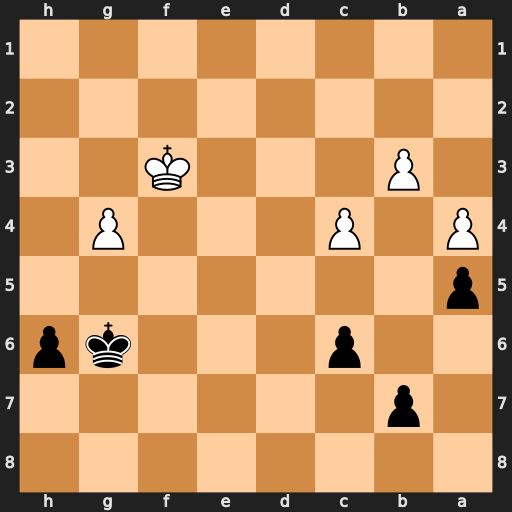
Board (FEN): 8/1p6/2p3kp/p7/P1P3P1/1P3K2/8/8
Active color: b
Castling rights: -
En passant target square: -
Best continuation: c5 Kf4 Kf6